Field crop: maize
Growth stage: 2
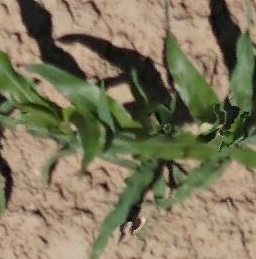
Species: maize